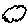
Label: cloud